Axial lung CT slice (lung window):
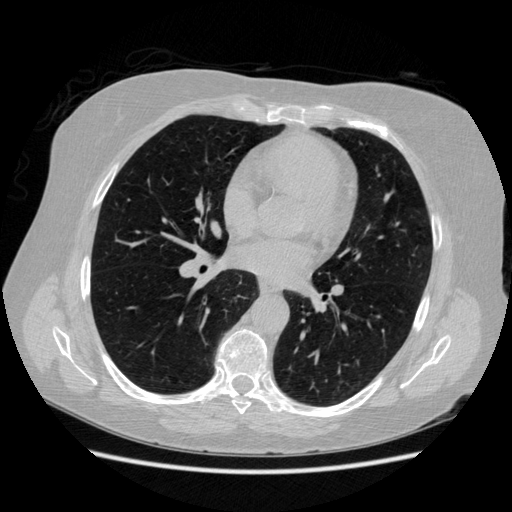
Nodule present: no